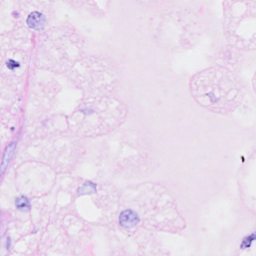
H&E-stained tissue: Breast